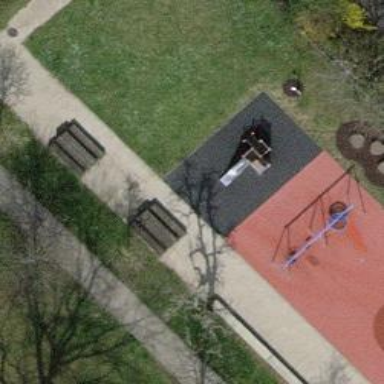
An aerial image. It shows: Picnic table located in leisure land area.